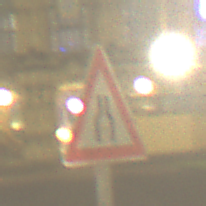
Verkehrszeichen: VerengteFahrbahn
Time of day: Night
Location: Outdoor (Urban)
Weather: Overcast
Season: NotSpecified
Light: Artificial